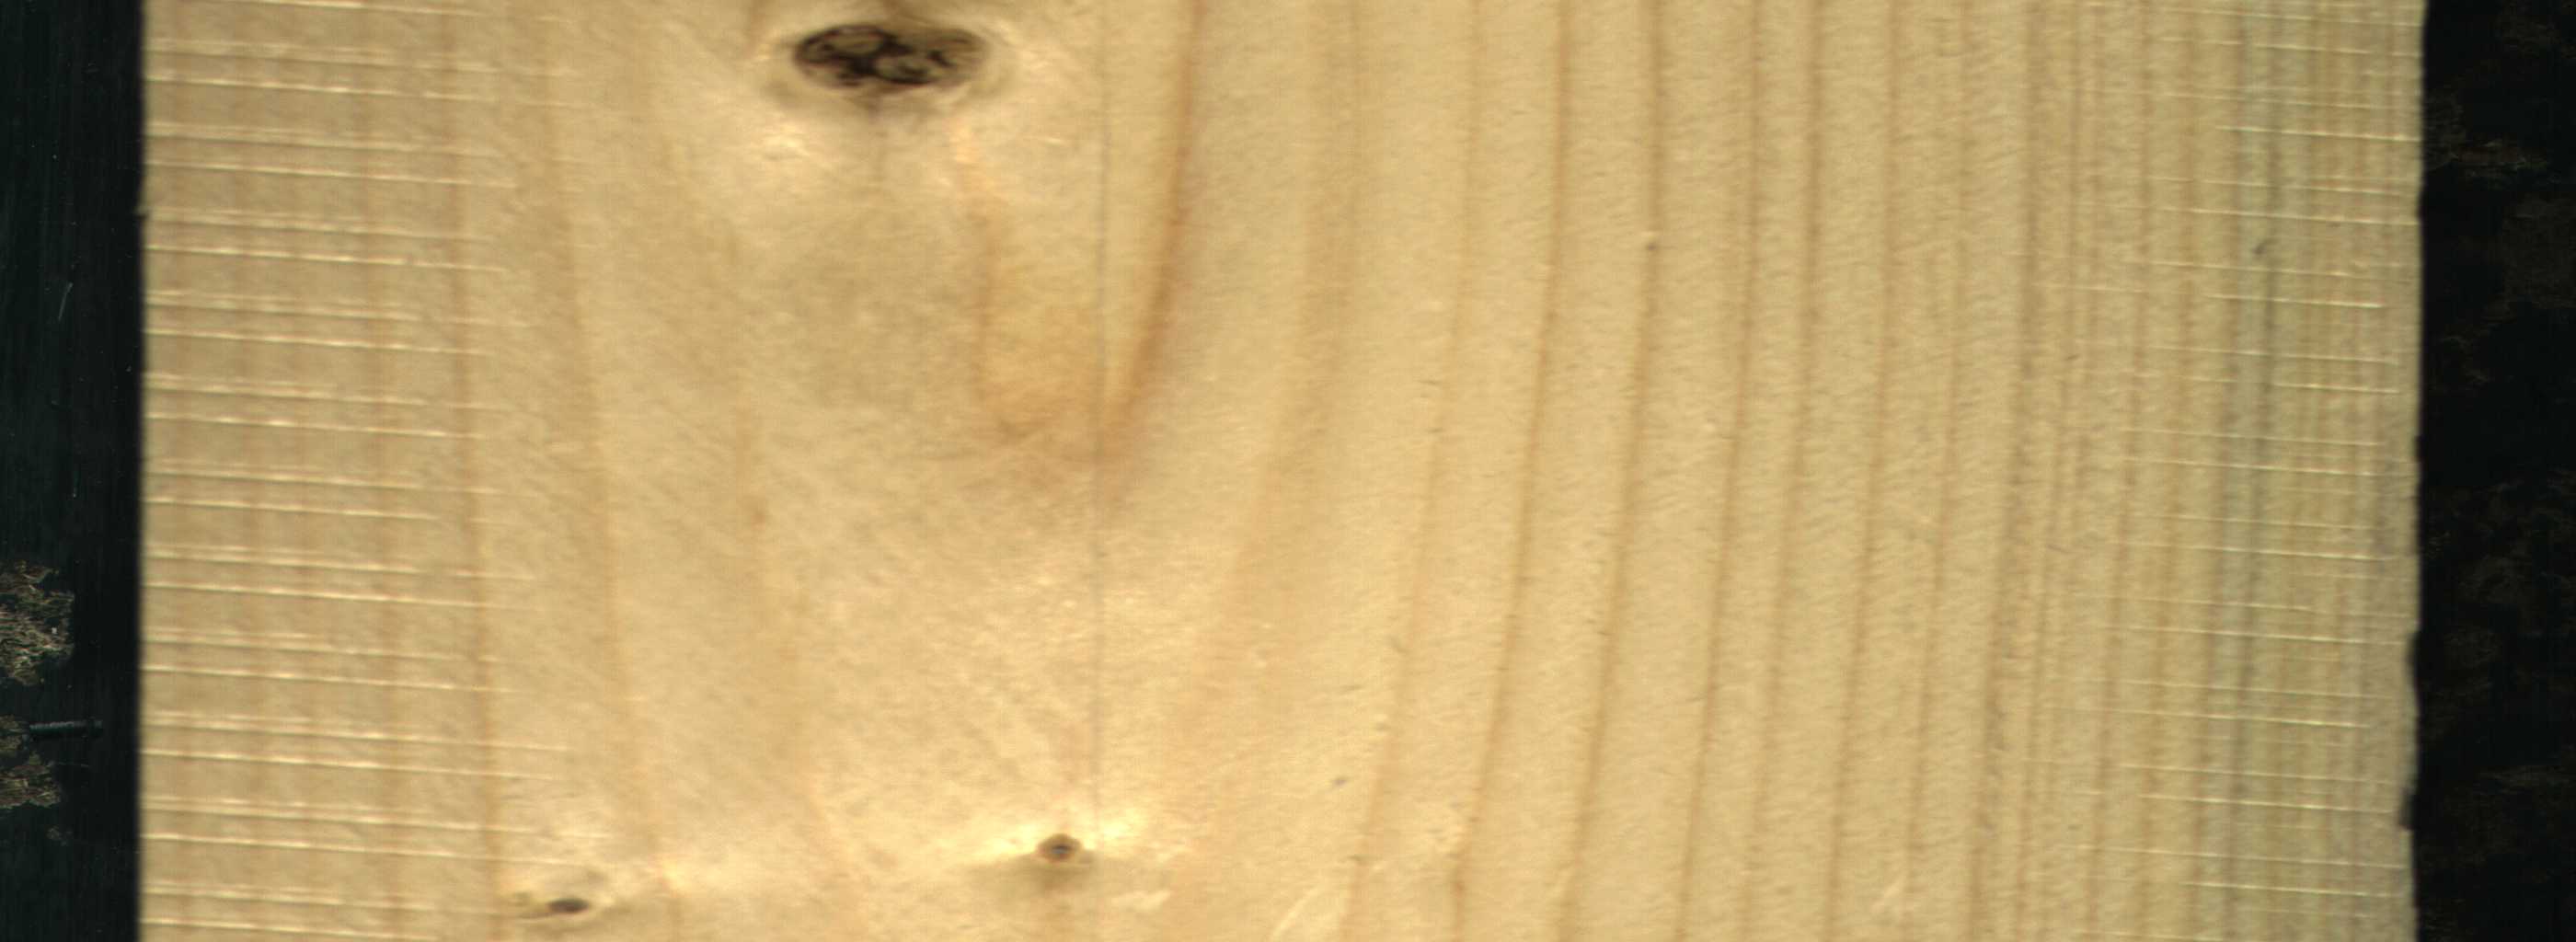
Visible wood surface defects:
Dead_Knot
Live_Knot
Live_Knot